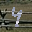
Label: 4